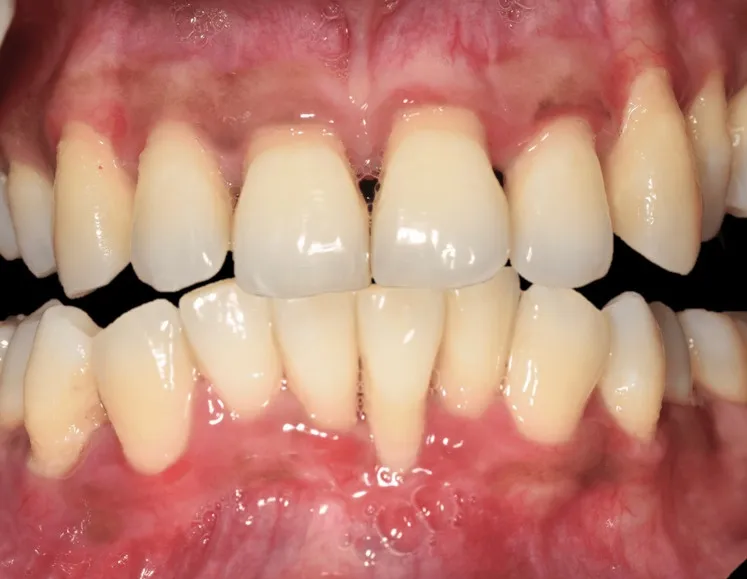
Reevaluation of surgical phase. Postoperative healing as observed after one month of periodontal surgical therapy.
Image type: medical_photograph (oral_photograph)